Aerial crown-view tile of a tropical tree (Barro Colorado Island, Panama), acquired 20250915:
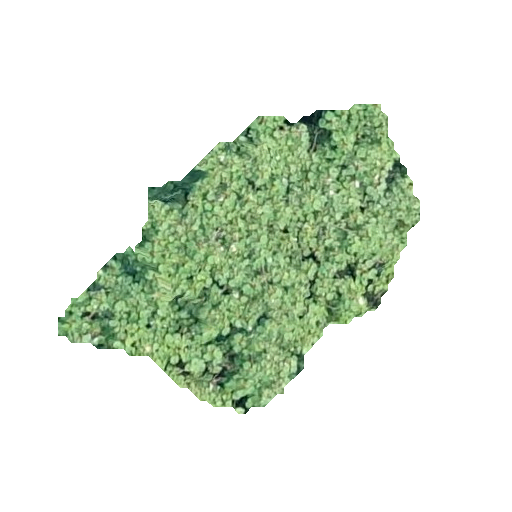
Species: Ochroma pyramidale
GBIF accepted scientific name: Ochroma pyramidale
Crown area: 93.0 m²